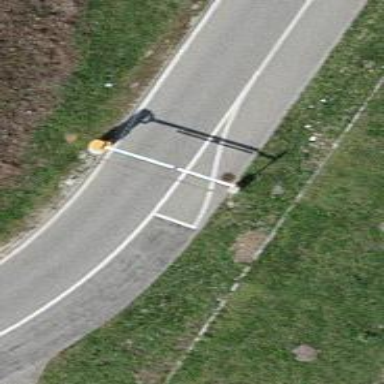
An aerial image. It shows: Lift gate barrier.